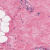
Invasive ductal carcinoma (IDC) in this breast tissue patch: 0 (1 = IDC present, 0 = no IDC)